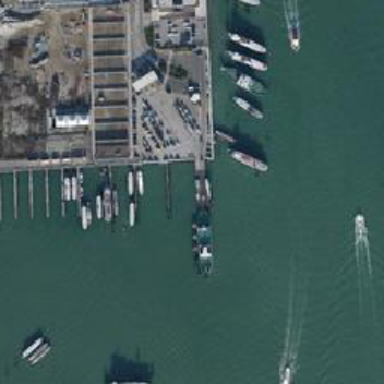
Many white ships docked on the harbor .